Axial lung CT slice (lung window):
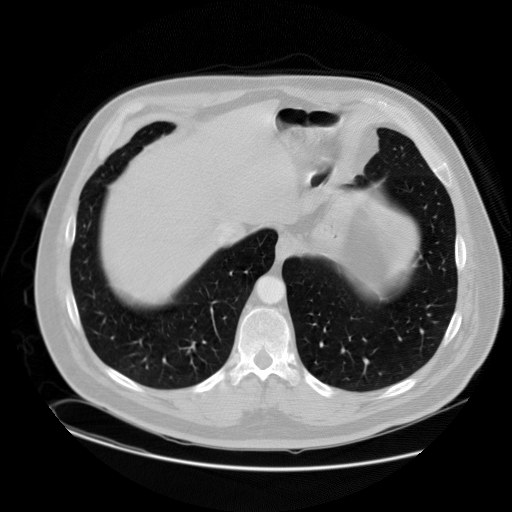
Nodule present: no